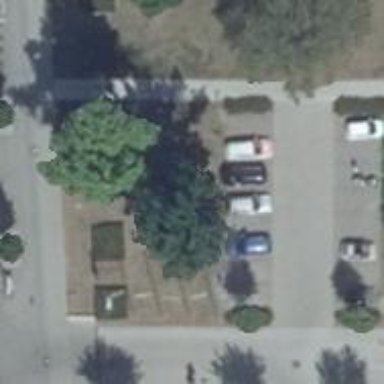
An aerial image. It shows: Parking area with grass paver surface.